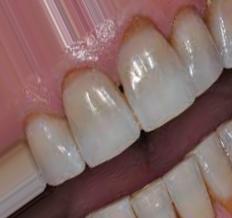
Condition: Tooth Discoloration